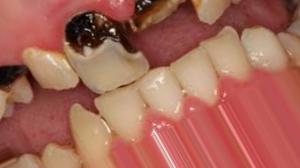
Condition: Caries